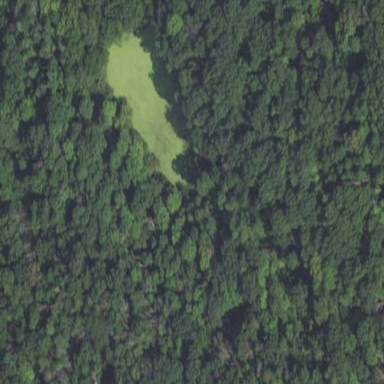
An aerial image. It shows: Peaceful pond surrounded by nature.